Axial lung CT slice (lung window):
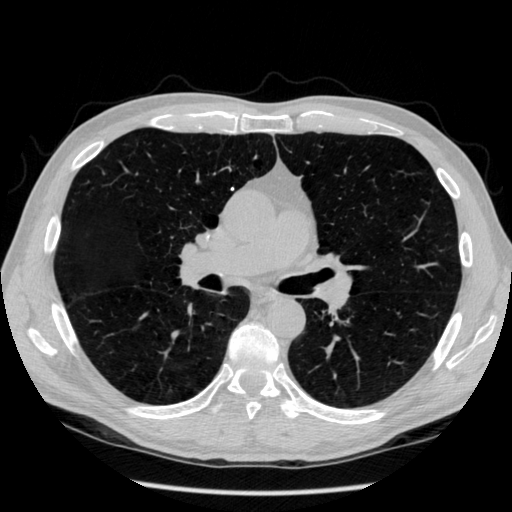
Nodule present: no